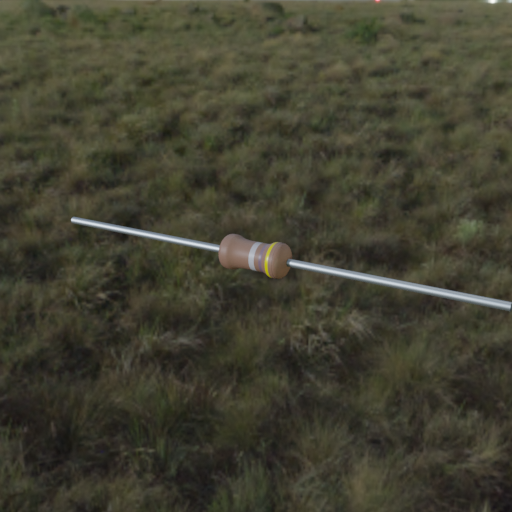
Resistor colour bands (in order): silver, gray, yellow